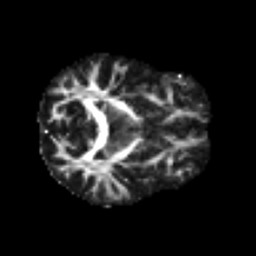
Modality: FA
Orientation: axial
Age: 34
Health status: ill
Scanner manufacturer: philips
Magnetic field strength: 3 T
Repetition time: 9 s
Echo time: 0.127 s